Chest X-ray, AP view. Patient: 57 years old, sex F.
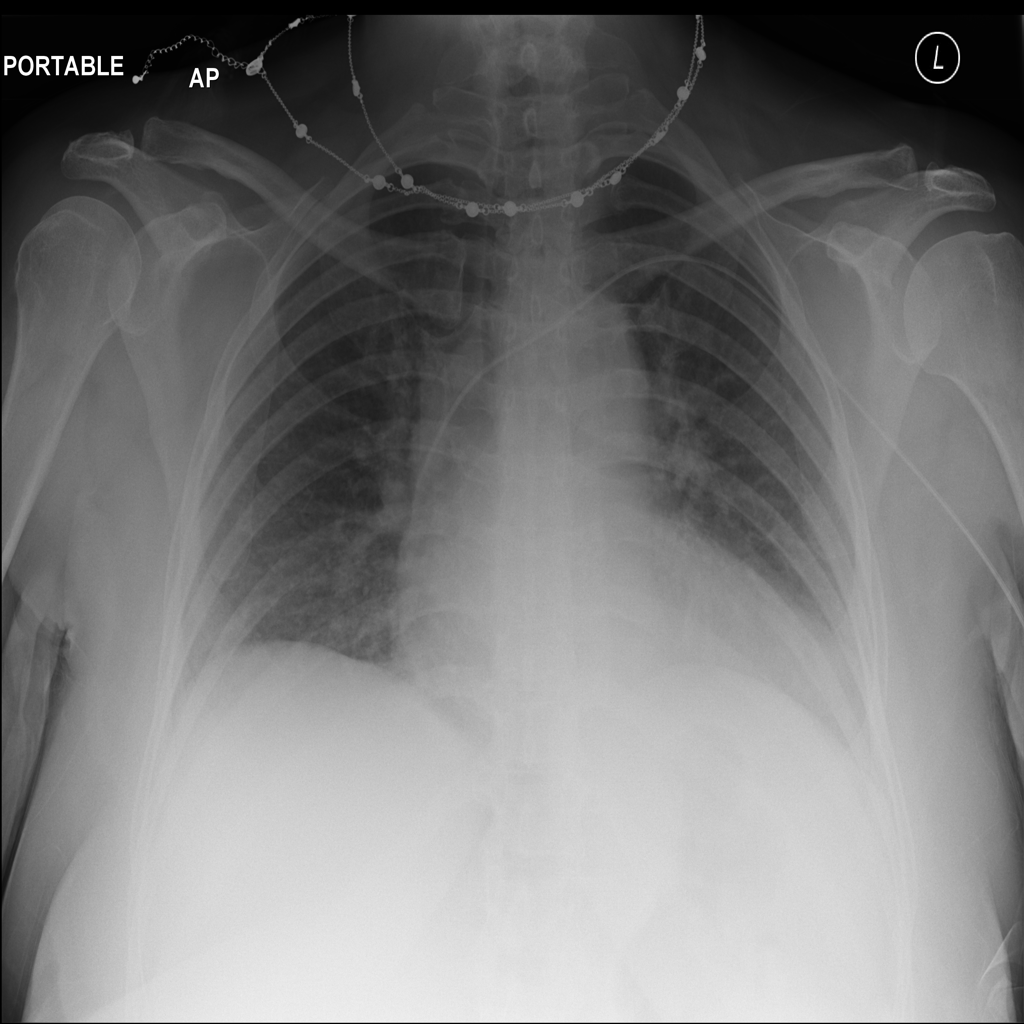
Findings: No Finding